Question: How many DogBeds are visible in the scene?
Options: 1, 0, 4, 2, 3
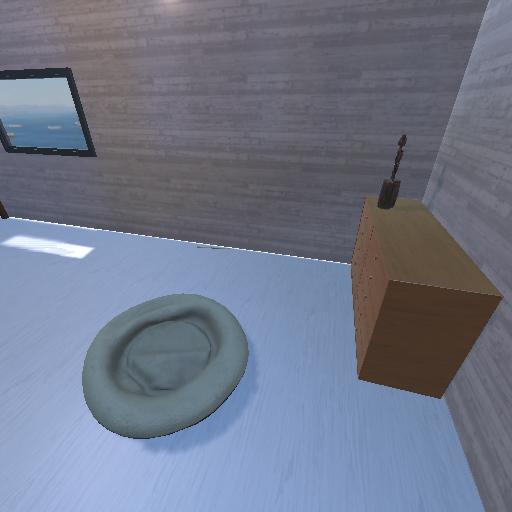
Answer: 1